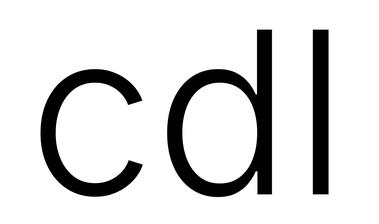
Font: Inter_Light